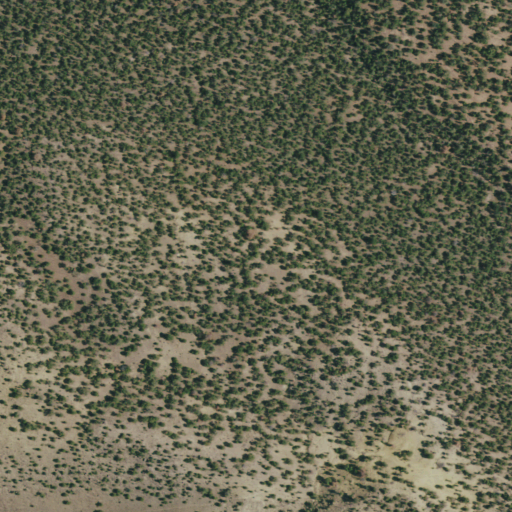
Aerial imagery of mountain in Colorado named Beebe Mesa containing evergreen forest and shrub